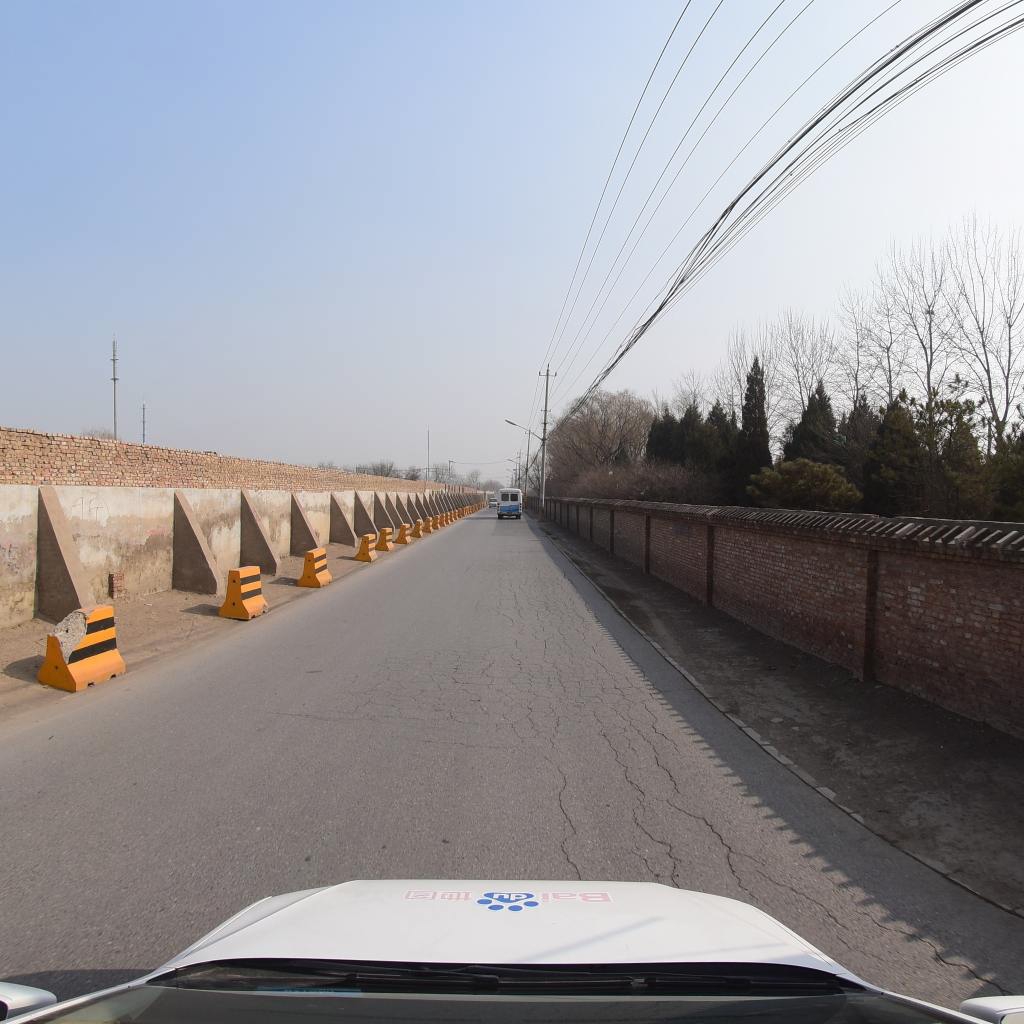
Region: Fengtai
Road damage annotations: alligator crack